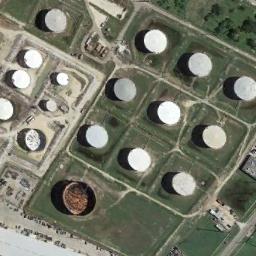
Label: storage_tank